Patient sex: M
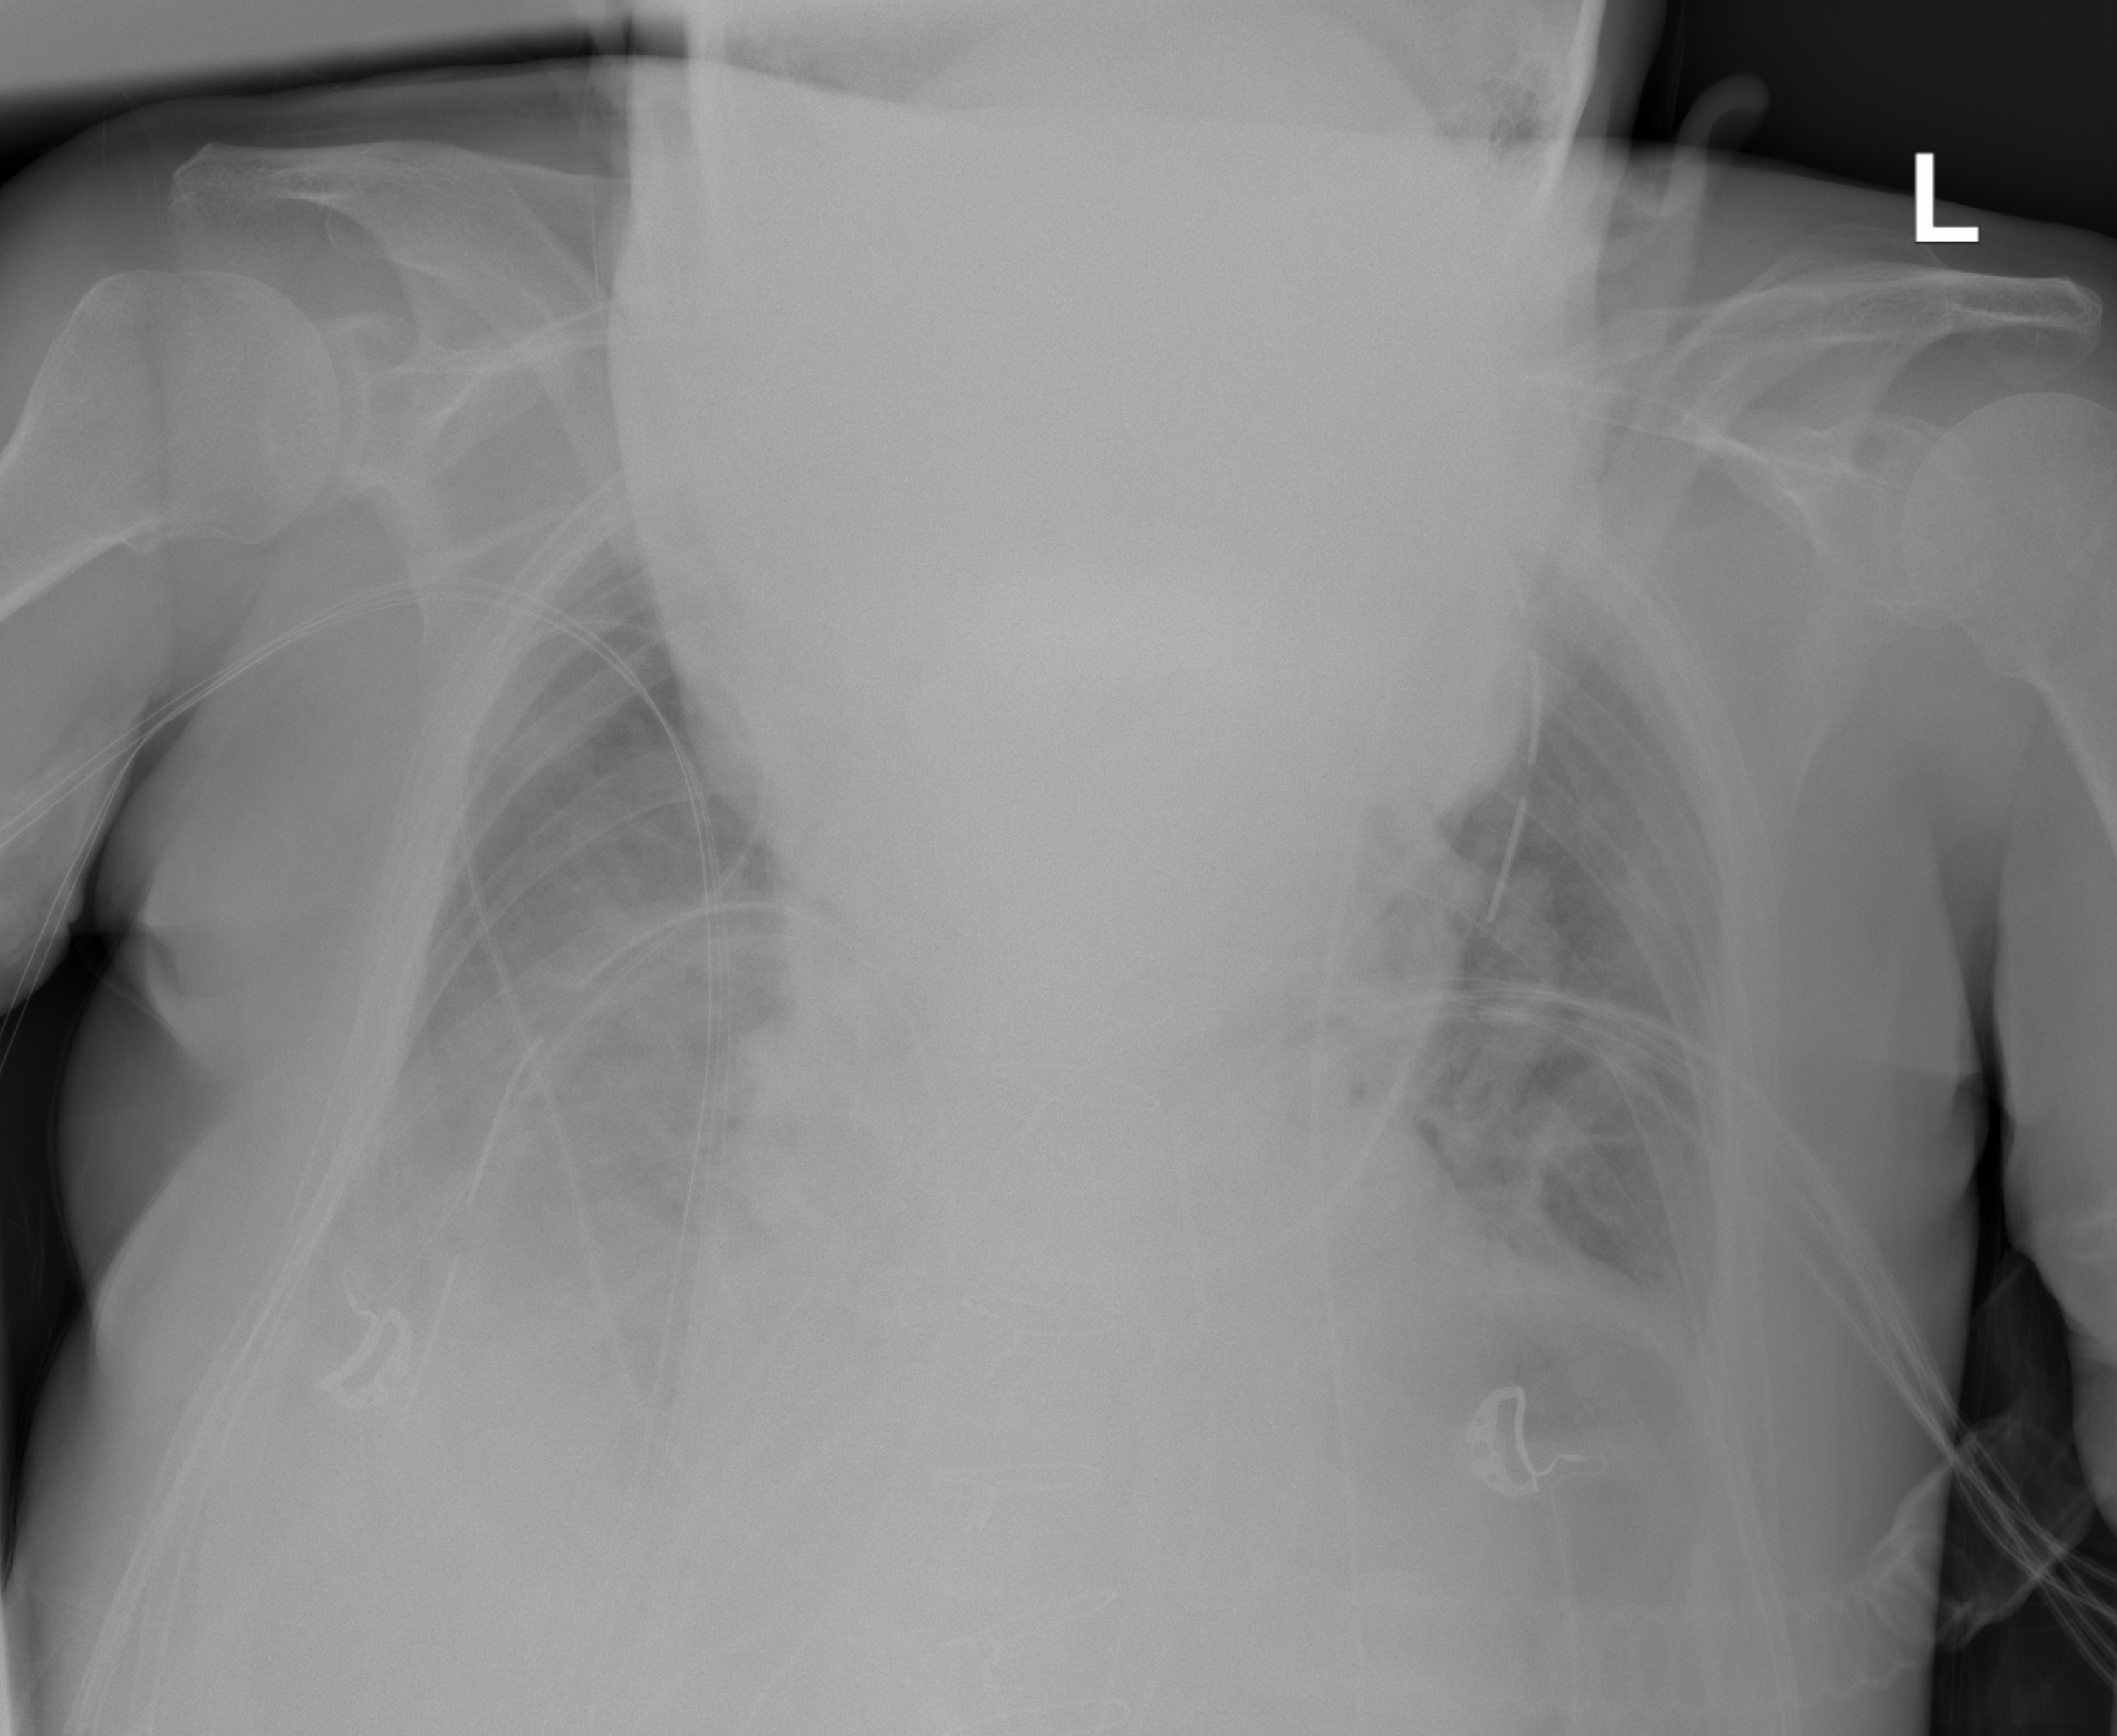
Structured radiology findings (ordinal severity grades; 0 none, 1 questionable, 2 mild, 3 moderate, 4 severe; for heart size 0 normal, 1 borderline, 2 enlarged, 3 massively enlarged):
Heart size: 0
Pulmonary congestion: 2
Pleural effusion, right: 3
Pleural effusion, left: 3
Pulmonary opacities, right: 0
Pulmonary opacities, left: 0
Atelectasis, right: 2
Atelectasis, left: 2